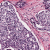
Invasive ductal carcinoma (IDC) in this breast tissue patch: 1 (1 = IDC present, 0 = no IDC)